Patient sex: M
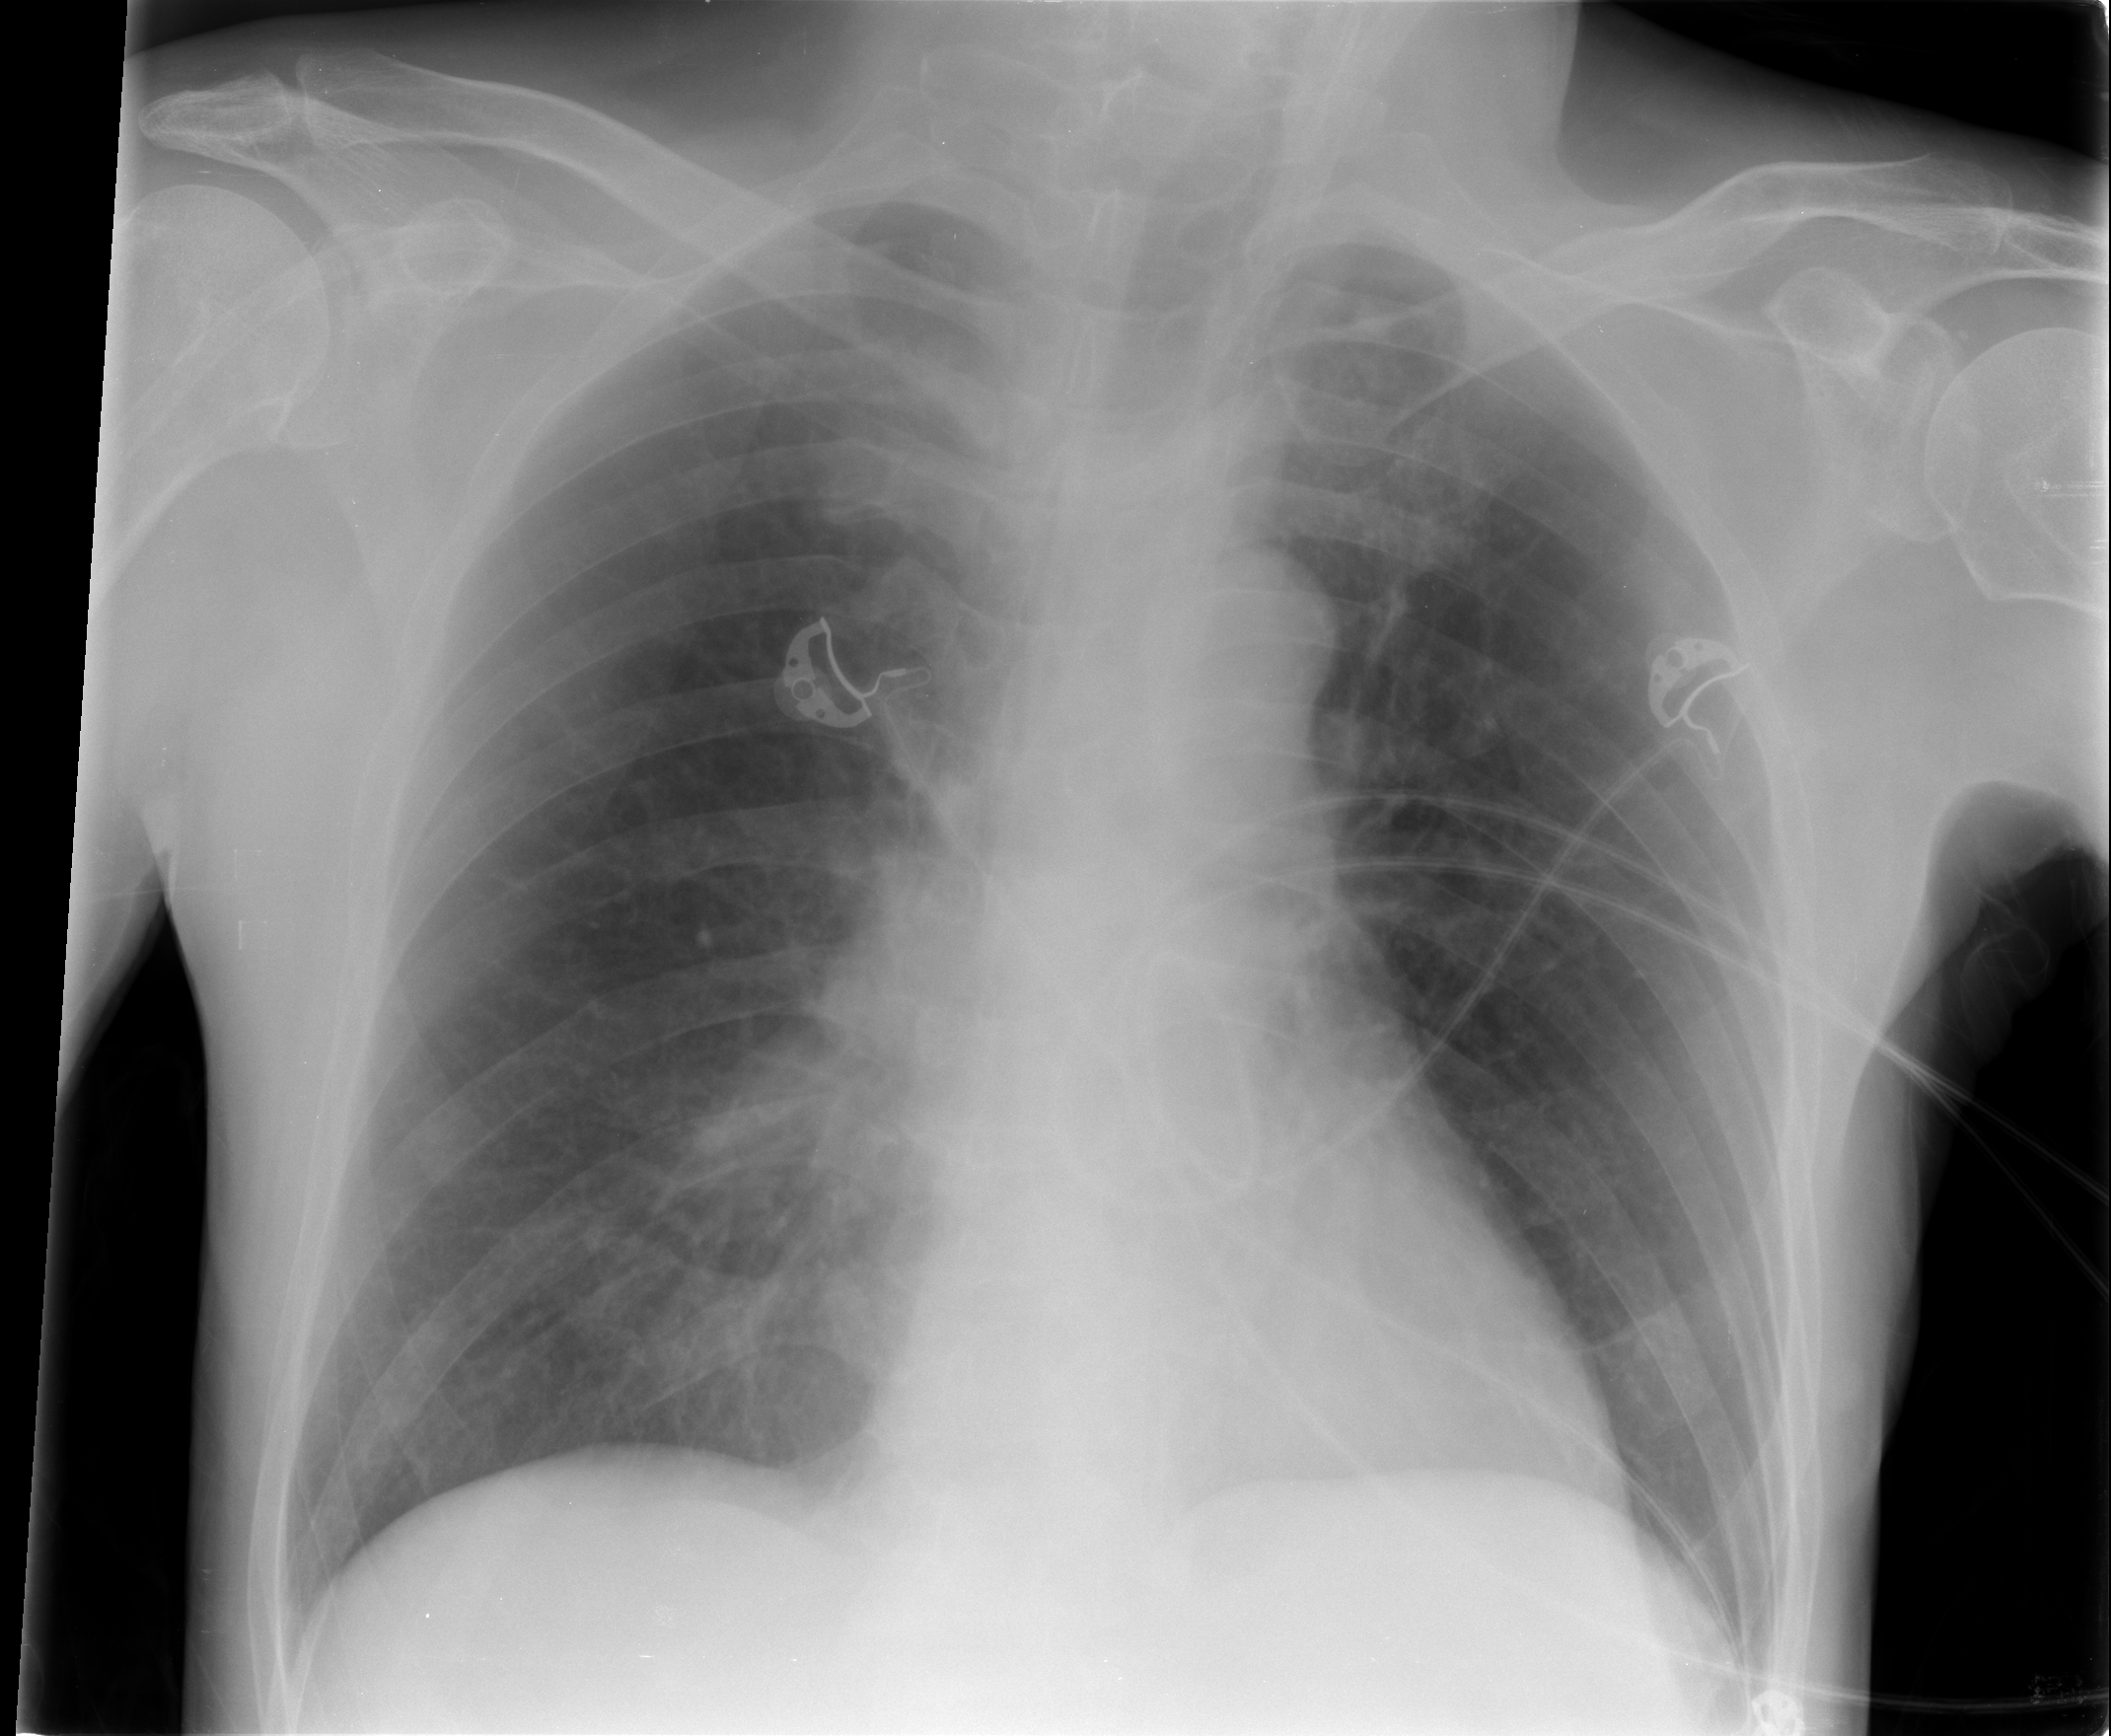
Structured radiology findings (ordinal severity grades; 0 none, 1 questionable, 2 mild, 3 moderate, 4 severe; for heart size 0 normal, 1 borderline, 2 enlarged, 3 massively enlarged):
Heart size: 0
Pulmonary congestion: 2
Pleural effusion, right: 0
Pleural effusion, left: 0
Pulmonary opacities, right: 0
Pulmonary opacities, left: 0
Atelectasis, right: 0
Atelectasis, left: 2